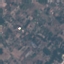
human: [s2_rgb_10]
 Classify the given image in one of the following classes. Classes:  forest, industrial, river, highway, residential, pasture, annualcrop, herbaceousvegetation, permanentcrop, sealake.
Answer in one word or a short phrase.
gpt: Residential